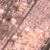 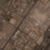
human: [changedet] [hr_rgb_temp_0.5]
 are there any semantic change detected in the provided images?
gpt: No change was made.